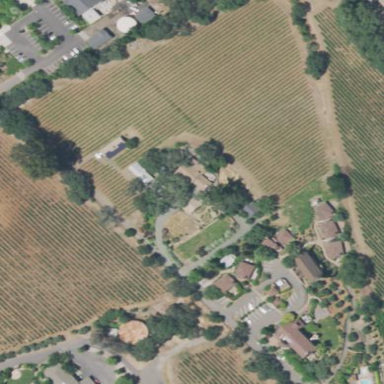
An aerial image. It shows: Vineyard growing grapes.